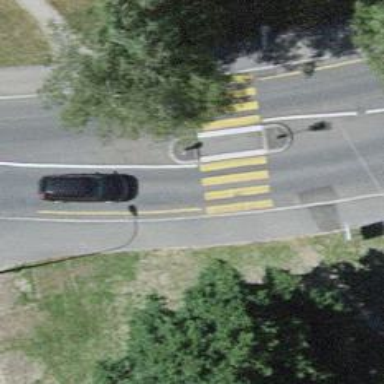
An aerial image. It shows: Footway with zebra crossing.